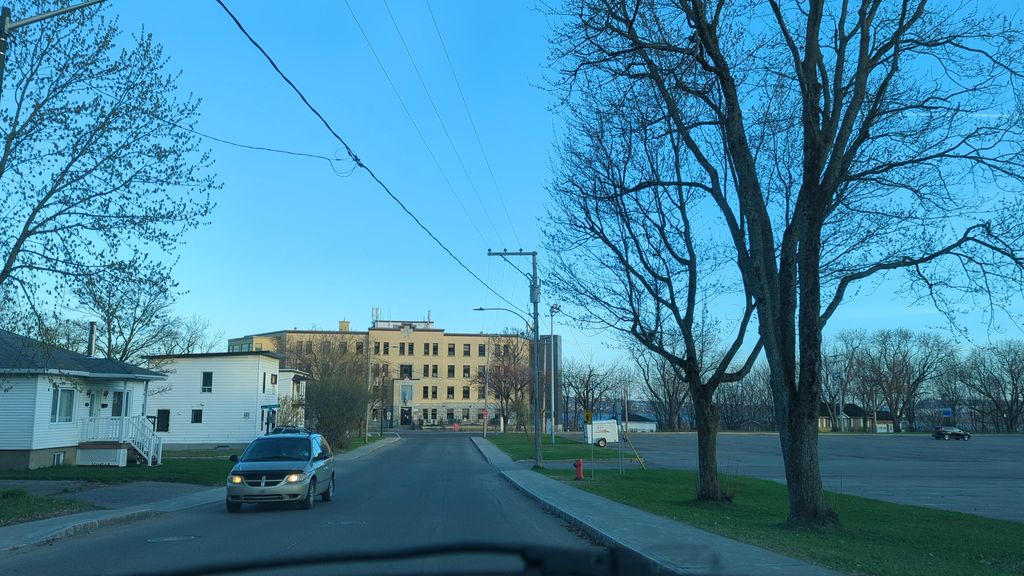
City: quebec_city